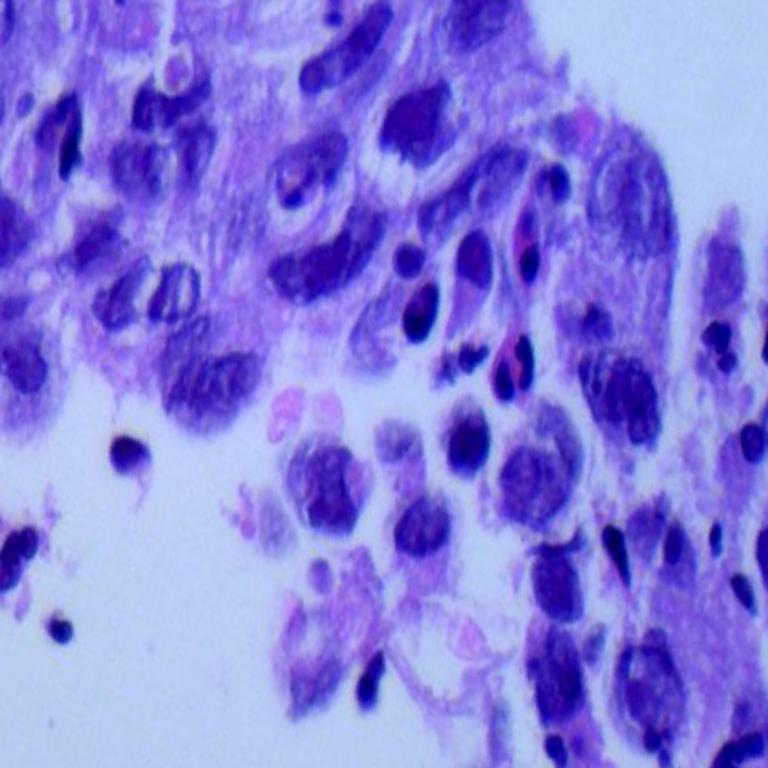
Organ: lung
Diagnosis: adenocarcinomas